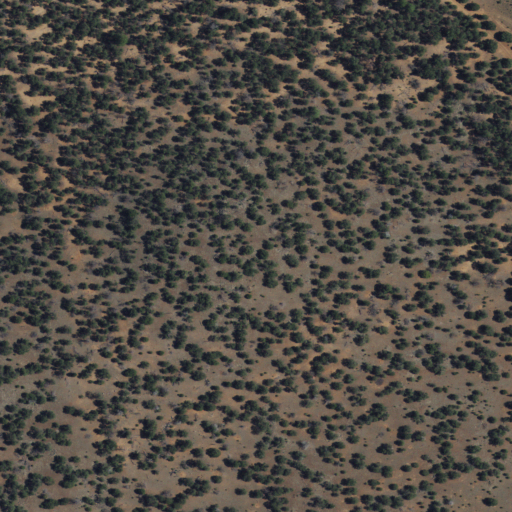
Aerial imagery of mountain in New Mexico named Monte Seco containing evergreen forest and shrub